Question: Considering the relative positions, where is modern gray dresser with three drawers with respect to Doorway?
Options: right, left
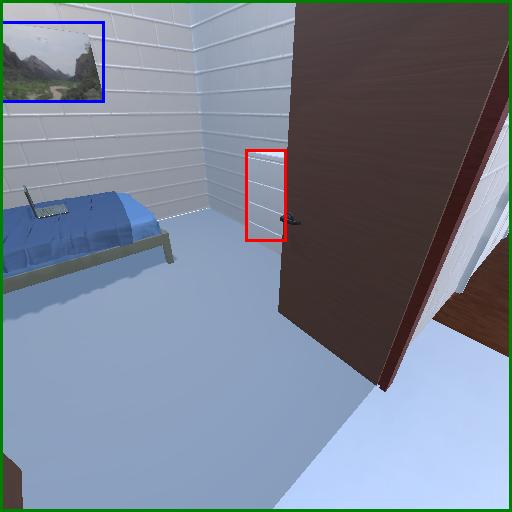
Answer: right